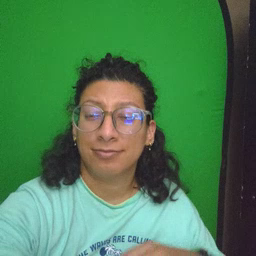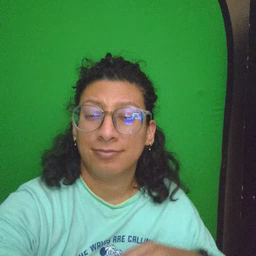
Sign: hungry